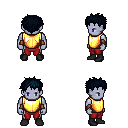
a pixel art fantasy rpg character, male body template, dark elf, purple skin, gold chest armor, red pants, raven bedhead hairstyle, leather bracers, black shoes, four views (front, back, left, right), 2x2 character sprite sheet, small pixel art, hard edges, no anti-aliasing